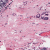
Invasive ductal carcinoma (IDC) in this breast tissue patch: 0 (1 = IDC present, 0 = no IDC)